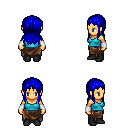
a pixel art fantasy rpg character, female body template, human, tanned skin, teal pirate shirt, robe skirt, blue unkempt hairstyle, white cloth bracers, black shoes, four views (front, back, left, right), 2x2 character sprite sheet, small pixel art, hard edges, no anti-aliasing